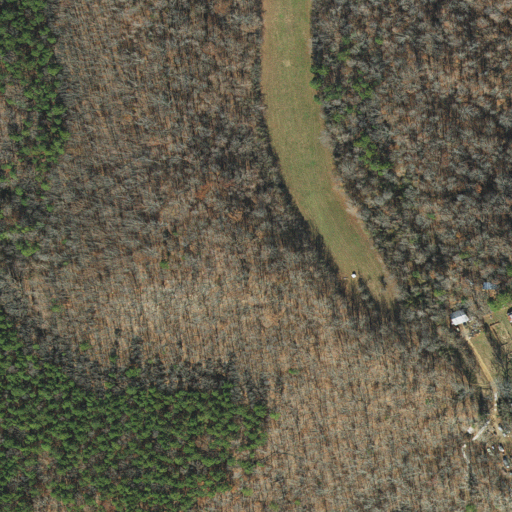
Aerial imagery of mountain in Arkansas named Bean Mountain containing deciduous forest, evergreen forest, grassland, open development, and pasture